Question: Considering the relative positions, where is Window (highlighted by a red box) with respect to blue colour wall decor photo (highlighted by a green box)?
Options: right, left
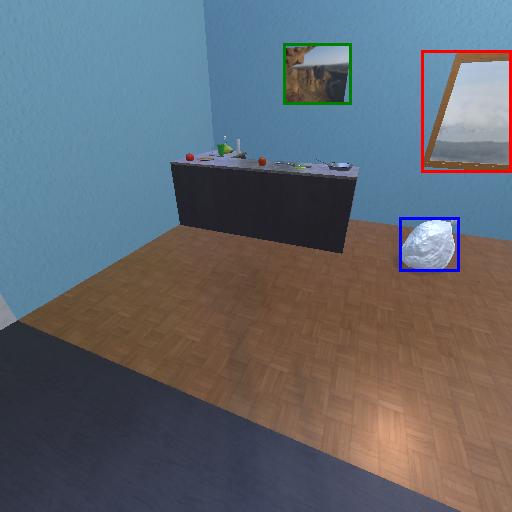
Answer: right